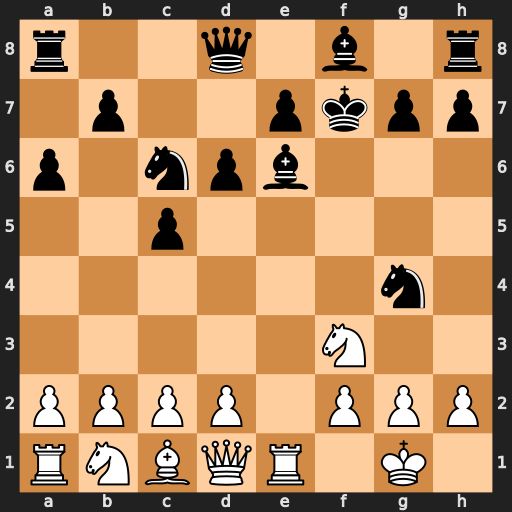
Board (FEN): r2q1b1r/1p2pkpp/p1npb3/2p5/6n1/5N2/PPPP1PPP/RNBQR1K1
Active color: w
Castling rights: -
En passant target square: -
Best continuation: Ng5+ Kg8 Nxe6